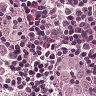
Metastatic tissue present: yes